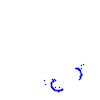
Particle: proton